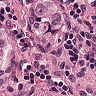
Metastatic tissue present: yes